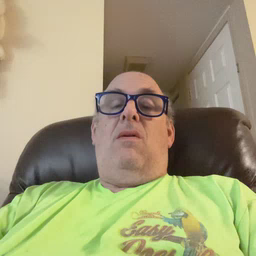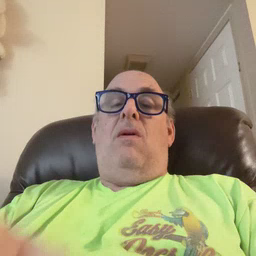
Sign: orange